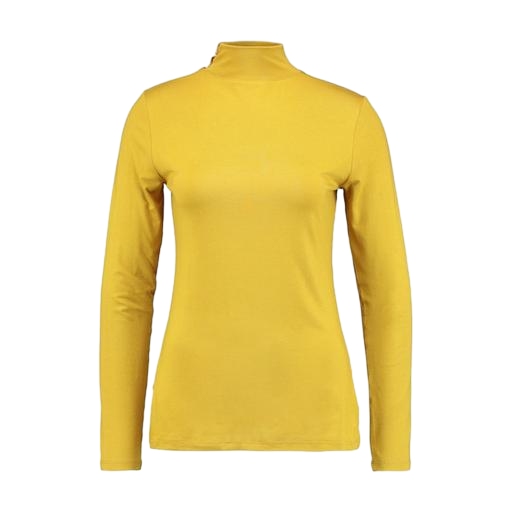
yellow skinny-fit stretch polo shirt, yellow iconic women's long-sleeved t-shirt, high-neck top, white background